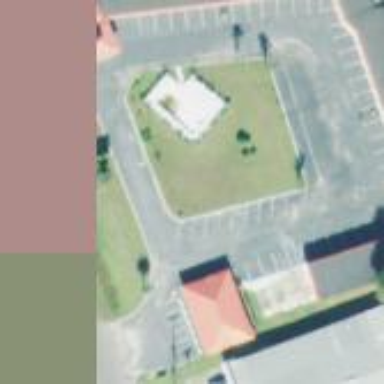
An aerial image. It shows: Building that is motel.